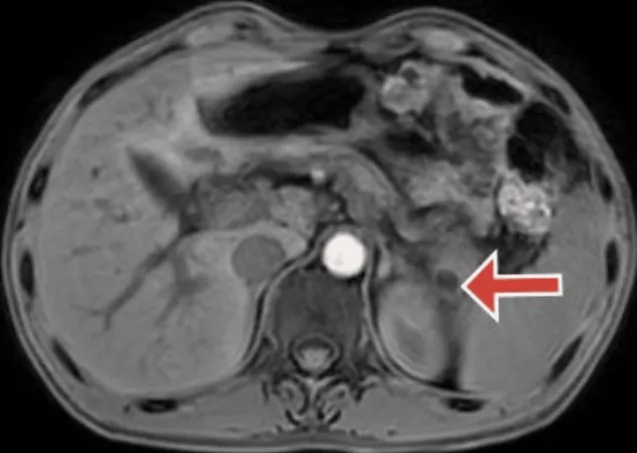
Magnetic resonance cholangiopancreatography (MRCP) 3D VANE XD image showing a small pseudocyst in the tail region of the pancreas (red arrow).
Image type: radiology (mri)